Field crop: maize
Growth stage: 2
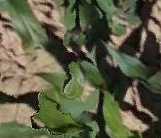
Species: maize